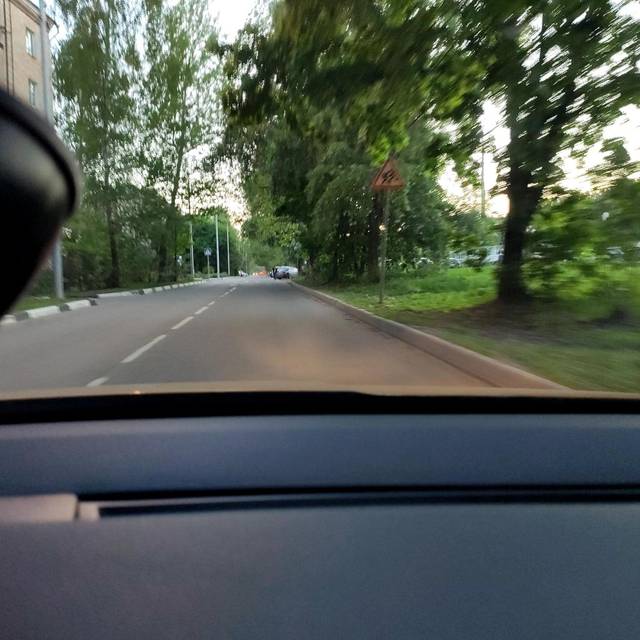
Region: Russia
Coordinates: 55.804, 37.934